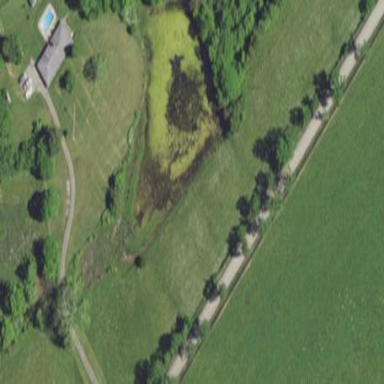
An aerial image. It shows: Peaceful pond surrounded by nature.